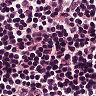
Metastatic tissue present: no